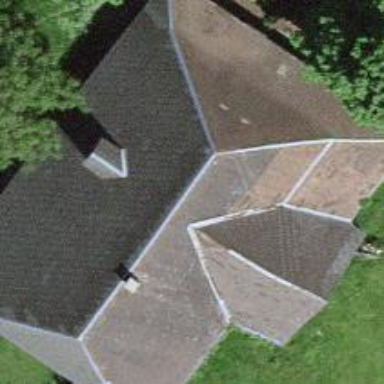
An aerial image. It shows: Farm building.